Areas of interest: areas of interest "Sport and cultural"
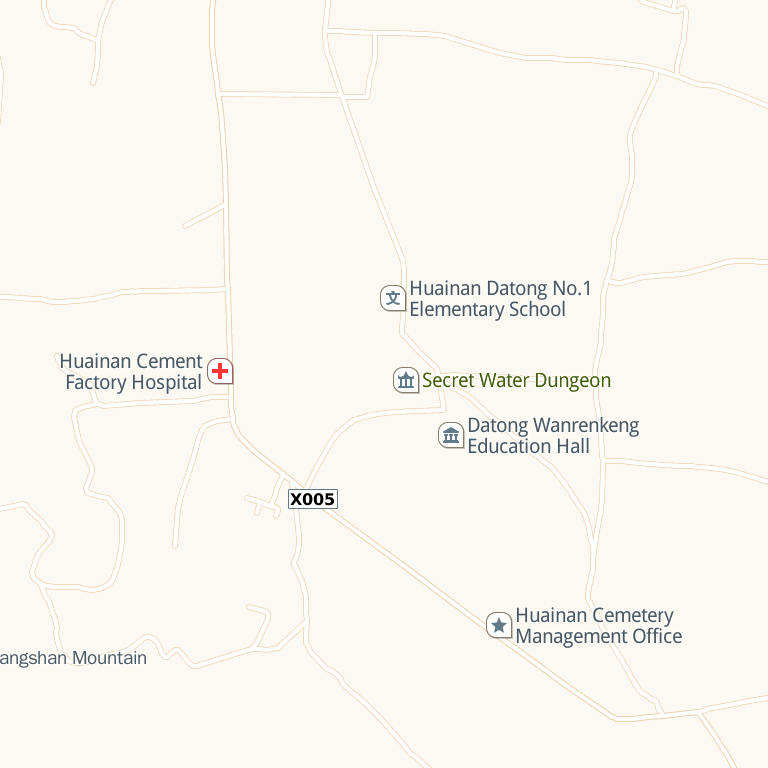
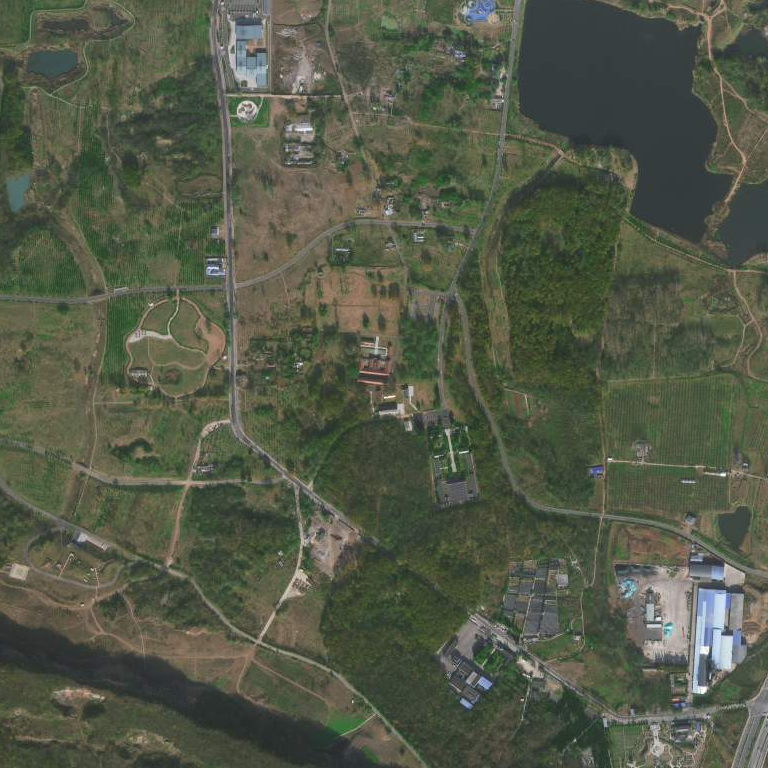